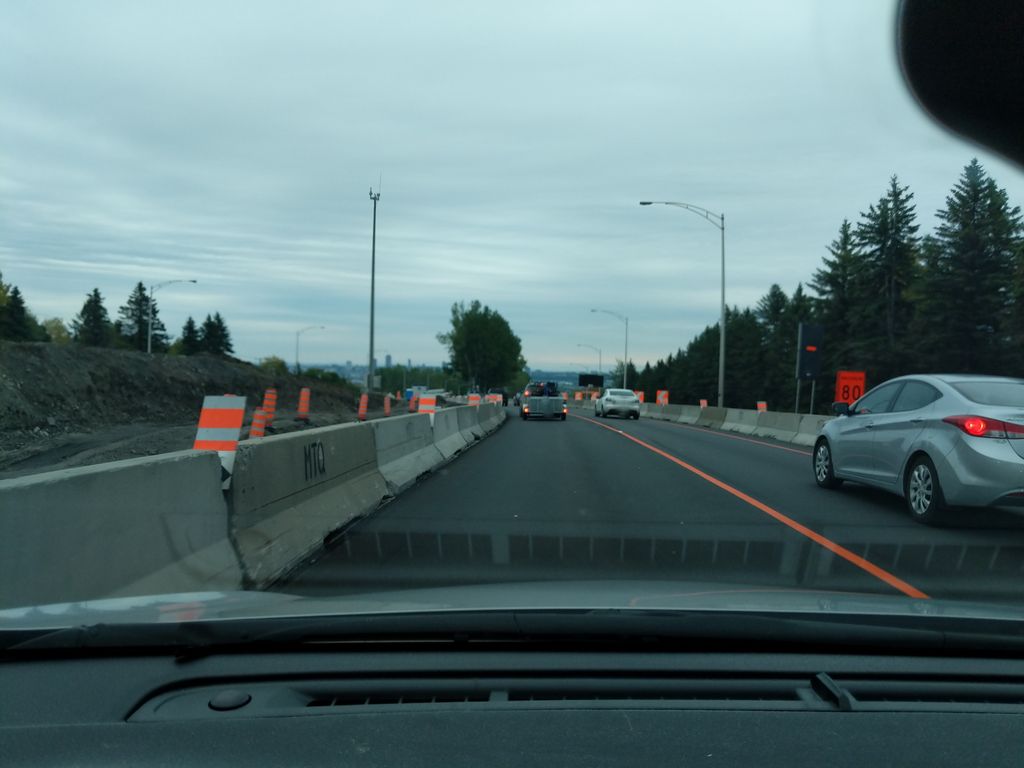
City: quebec_city